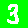
Digit: 3